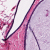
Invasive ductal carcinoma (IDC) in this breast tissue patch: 0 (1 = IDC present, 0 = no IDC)